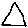
Label: triangle